Question: I am using the latest Android Studio 0.2.6 and the latest ZBar Android SDK. What I have done so far:
1. Created a brand new project called QRTest
2. Created a folder called libs in my project
3. Put the content of the Zbar libs directory into my project folder
4. Right clicked the zbar.jar file in my project and Added as a Library
5. In my build.gradle file, edited it so that it is now: dependencies { compile 'com.android.support:support-v4:13.0.0' compile files('libs/zbar.jar') }
6. Basically copied the example code from the ZBar android SDK example to my own project.
7. The project compiles and runs fine (0 errors, 0 warnings), but it crashes upon running. The logs show:
> 09-01 16:06:02.026: W/dalvikvm(7050): Exception
Ljava/lang/UnsatisfiedLinkError; thrown while initializing
Lnet/sourceforge/zbar/ImageScanner;09-01 16:06:02.036:
E/AndroidRuntime(7050): Caused by: java.lang.UnsatisfiedLinkError:
Cannot load library: link_image[1891]: 209 could not load needed
library 'libiconv.so' for 'libzbarjni.so' (load_library[1093]: Library
'libiconv.so' not found)09-01 16:06:02.036: E/AndroidRuntime(7050):
at net.sourceforge.zbar.ImageScanner.(Unknown Source)
Looking at the code in my MainActivity, it appears to be dying here:
'''
/* Instance barcode scanner */
scanner = new ImageScanner();
'''
Which seems to suggest to me that somehow I havent imported my Zbar library files correctly. Any help on how to get this very basic example up and going would be appreciated!
Just to note, if I use Android Studio to import a new project from the ZBar Android SDK example, it compiles and runs fine. However, it is using the old ant build system. I would rather use the new gradle build system, so thats why I'm trying to import ZBar into a fresh Android 0.2.6 project. Thanks!
Another note: I tried modifying my build gradle to the accepted answer here: <URL> and it did not work.

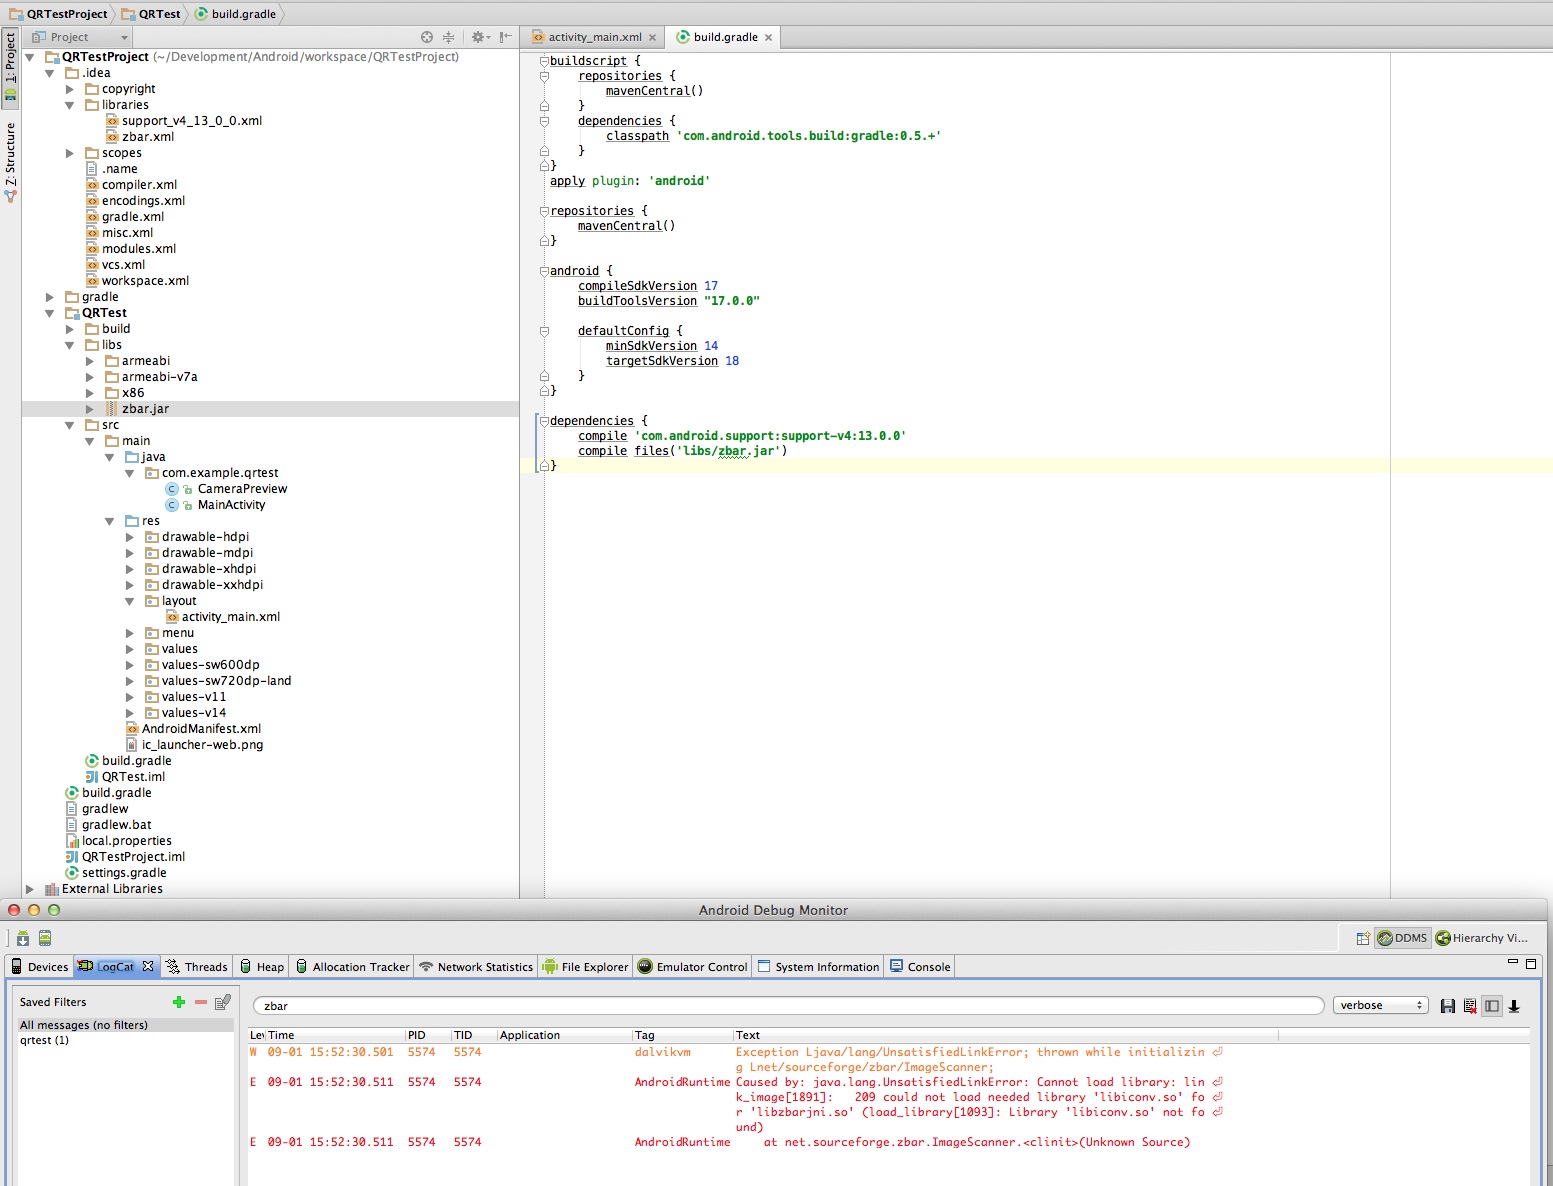
Answer: You should add *.so libraries to your project. If you use Android Studio and Gradle it's a little complicated because you need to pack libraries into jar. Check my answer here: <URL> to see more details.